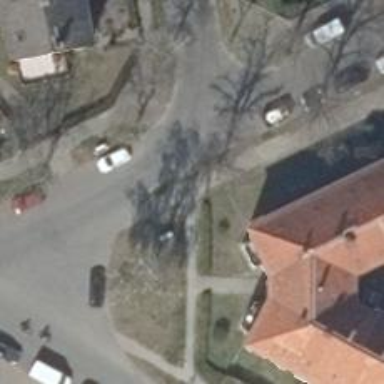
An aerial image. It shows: Sidewalk.